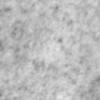
Label: no_change